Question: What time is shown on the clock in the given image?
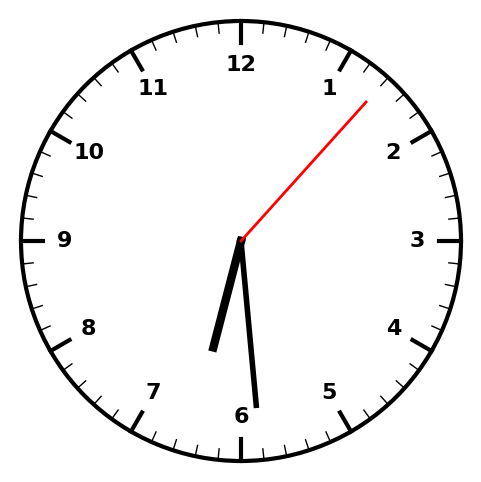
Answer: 06:29:07